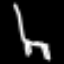
Label: chair